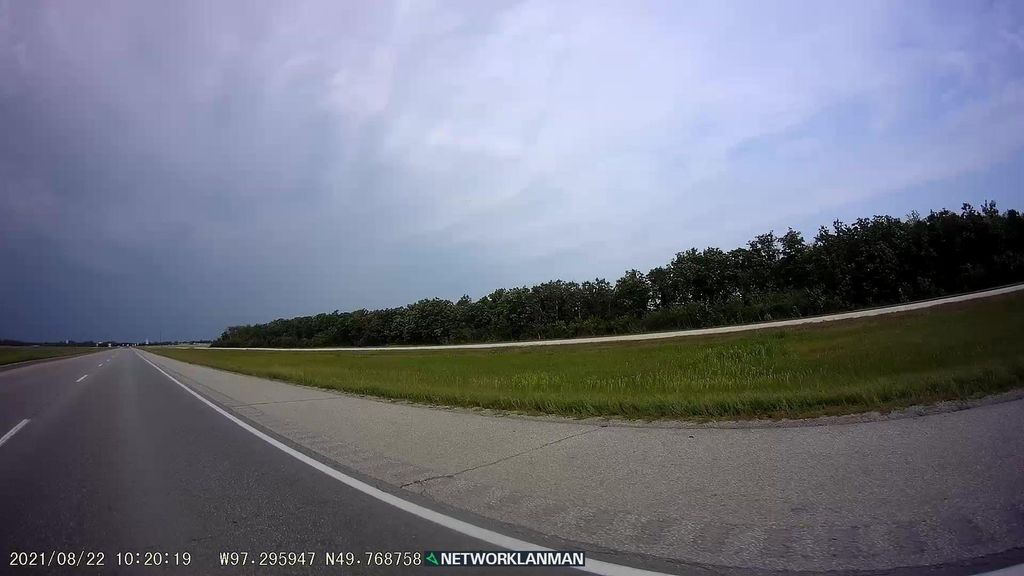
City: winnipeg